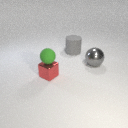
large gray metal sphere in front of large gray rubber cylinder